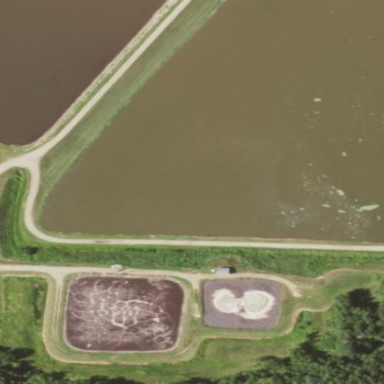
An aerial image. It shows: Reservoir.